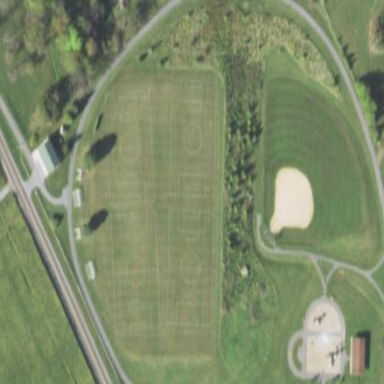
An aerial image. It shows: Soccer pitch for leisure land activities.